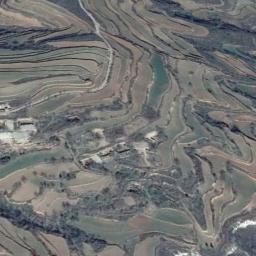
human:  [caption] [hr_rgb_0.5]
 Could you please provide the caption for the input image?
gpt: The bare and green terrace is next to some trees .

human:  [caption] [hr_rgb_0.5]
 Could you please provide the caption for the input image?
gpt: A large layer of brown and green mixed terraces .

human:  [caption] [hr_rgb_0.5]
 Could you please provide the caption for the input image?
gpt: There are several white houses on the terraces .

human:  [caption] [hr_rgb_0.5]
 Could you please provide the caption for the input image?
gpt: There are many trees on the terrace .

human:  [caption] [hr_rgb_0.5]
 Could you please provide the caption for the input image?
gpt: There are some buildings and green trees among the terraces .